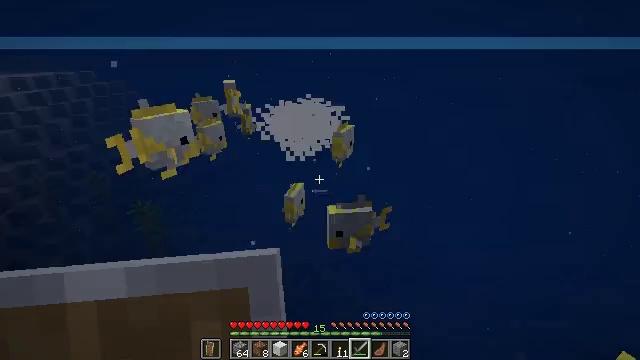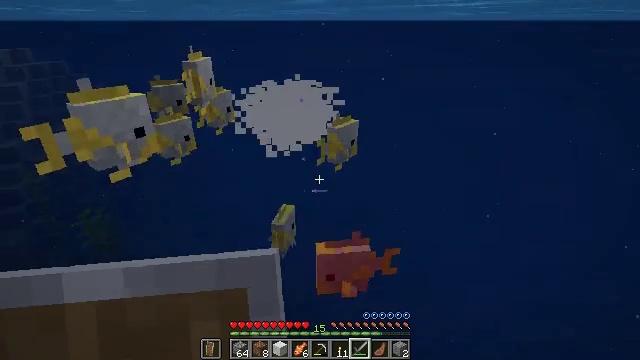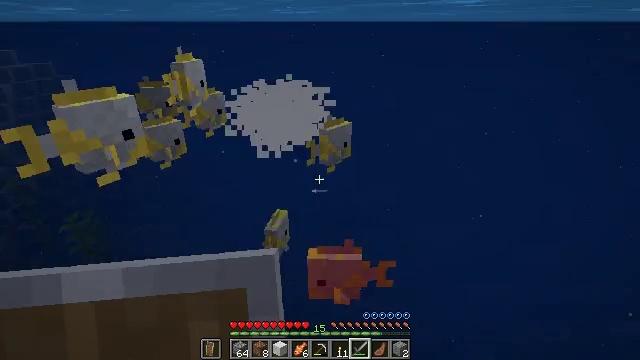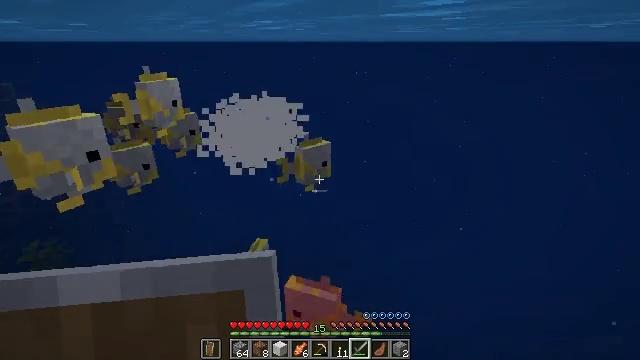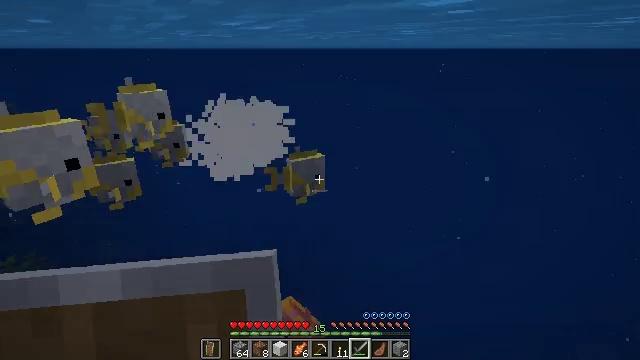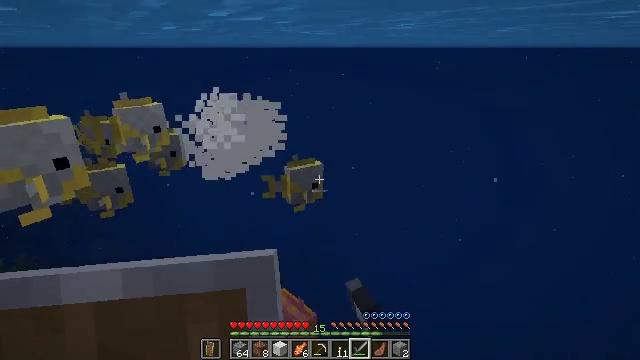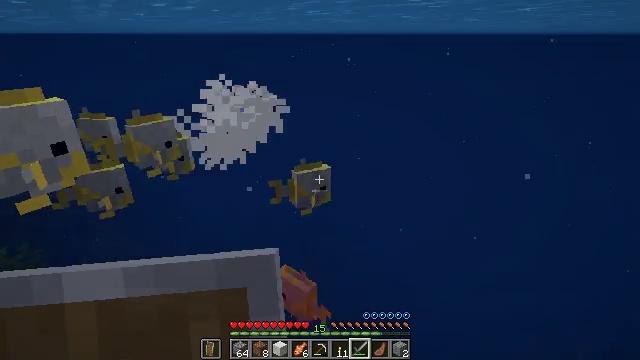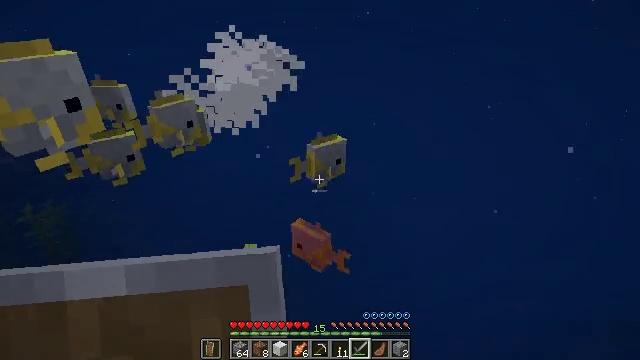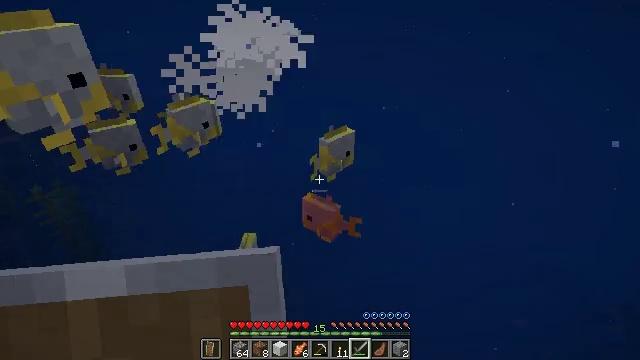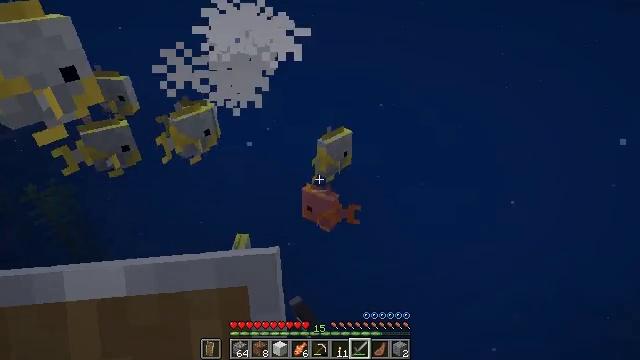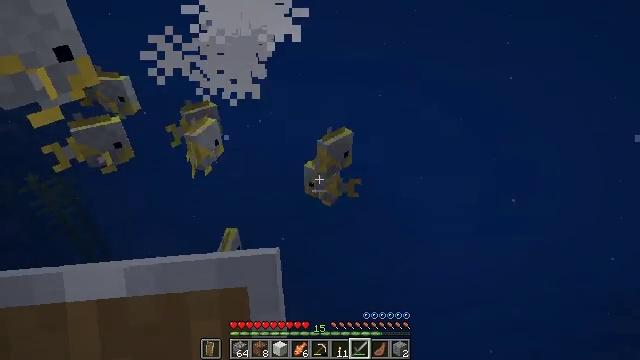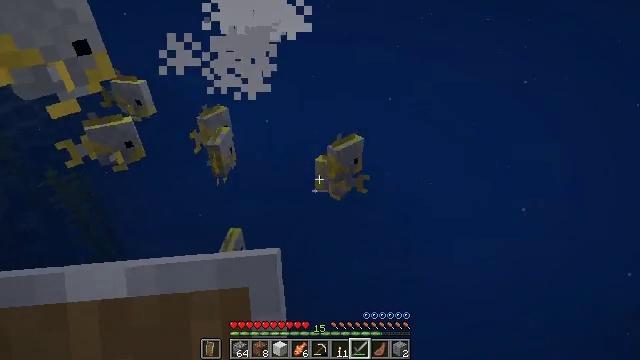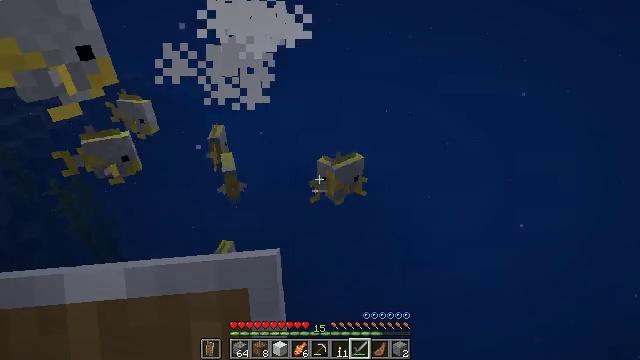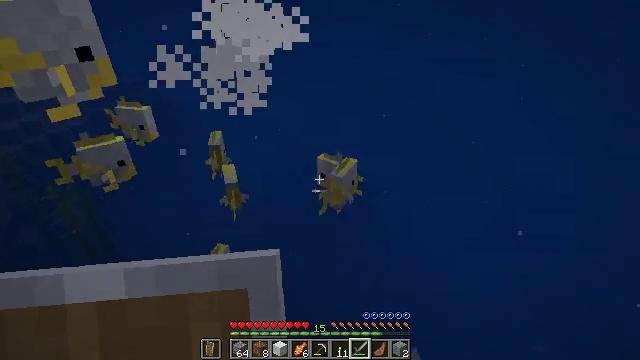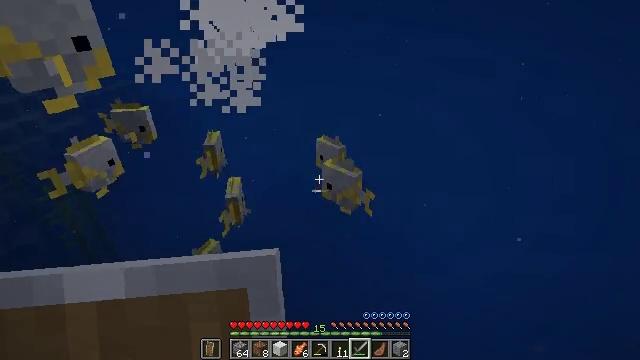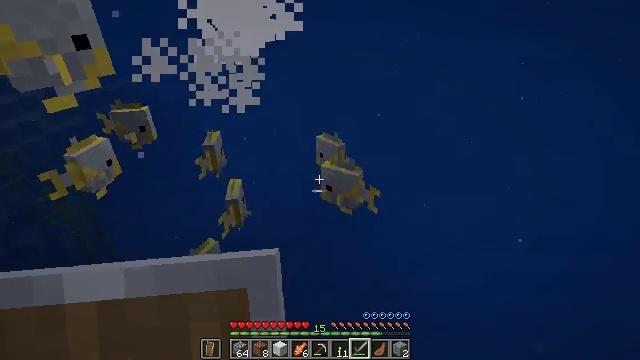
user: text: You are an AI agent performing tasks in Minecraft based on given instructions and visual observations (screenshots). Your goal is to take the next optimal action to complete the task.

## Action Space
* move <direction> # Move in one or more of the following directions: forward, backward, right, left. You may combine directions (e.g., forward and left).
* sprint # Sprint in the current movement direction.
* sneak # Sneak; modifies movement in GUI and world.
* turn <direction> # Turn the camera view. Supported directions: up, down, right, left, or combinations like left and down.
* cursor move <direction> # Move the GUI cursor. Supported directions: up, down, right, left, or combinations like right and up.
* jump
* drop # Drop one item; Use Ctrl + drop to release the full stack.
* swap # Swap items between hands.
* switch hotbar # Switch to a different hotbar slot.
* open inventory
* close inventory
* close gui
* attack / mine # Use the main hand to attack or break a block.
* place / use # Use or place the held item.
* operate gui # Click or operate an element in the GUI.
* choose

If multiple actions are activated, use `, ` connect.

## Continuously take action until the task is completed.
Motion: motion action
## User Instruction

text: Hunt a tropical fish.
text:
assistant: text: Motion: move forward, turn right, attack / mine
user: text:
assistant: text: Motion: move forward, turn right, attack / mine
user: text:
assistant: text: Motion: move forward, turn right and up
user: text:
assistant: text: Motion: move forward, turn right and up, attack / mine
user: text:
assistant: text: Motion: move forward, attack / mine
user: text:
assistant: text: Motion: move forward, turn down, attack / mine
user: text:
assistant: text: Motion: move forward, turn left and down
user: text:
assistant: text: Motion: move forward, turn left and down, attack / mine
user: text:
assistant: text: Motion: move forward, attack / mine
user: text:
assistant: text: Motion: move forward, turn down, attack / mine
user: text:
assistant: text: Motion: move forward, turn left, attack / mine
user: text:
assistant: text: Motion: move forward, turn up, attack / mine
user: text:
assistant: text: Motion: move forward, attack / mine
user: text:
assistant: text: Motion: move forward, attack / mine
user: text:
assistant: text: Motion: move forward, attack / mine
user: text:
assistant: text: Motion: move forward, attack / mine
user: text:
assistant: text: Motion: move forward, turn right, attack / mine
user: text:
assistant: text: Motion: move forward, turn right and up, attack / mine
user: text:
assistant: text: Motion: move forward, attack / mine
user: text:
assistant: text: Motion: move forward
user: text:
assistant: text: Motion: move forward, attack / mine
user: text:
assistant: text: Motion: move forward, attack / mine
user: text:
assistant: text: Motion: move forward, attack / mine
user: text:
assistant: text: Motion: move forward
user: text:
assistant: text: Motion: move forward, attack / mine
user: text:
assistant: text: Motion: move forward, attack / mine
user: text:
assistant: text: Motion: move forward, turn left and up, attack / mine
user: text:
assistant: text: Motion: move forward, turn left and up, attack / mine
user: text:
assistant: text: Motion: move forward, attack / mine
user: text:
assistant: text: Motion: move forward, turn up, attack / mine